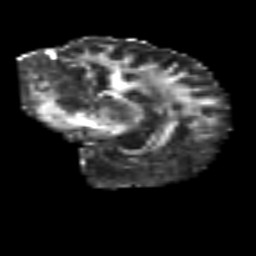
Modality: FA
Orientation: sagittal
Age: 46
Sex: male
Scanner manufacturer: siemens
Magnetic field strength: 3 T
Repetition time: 6.1 s
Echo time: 0.101 s